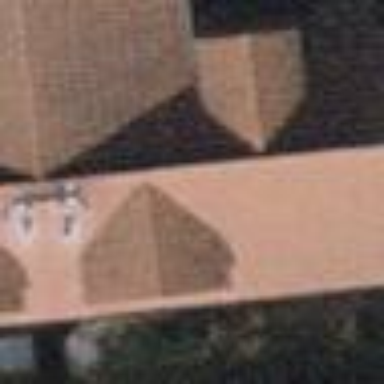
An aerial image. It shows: Semidetached house with tiled roof.